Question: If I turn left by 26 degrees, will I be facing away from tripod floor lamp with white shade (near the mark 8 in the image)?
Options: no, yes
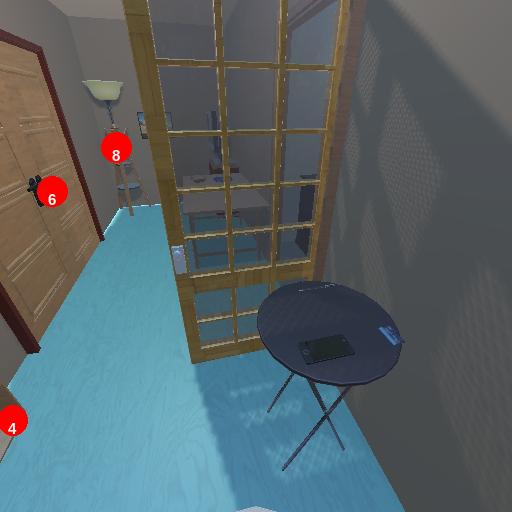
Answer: no